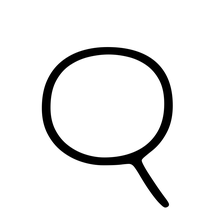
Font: Gluten_Thin